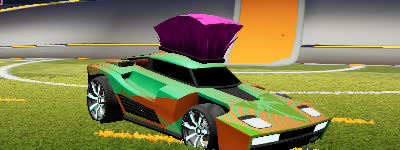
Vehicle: breakout